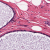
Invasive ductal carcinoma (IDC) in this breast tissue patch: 0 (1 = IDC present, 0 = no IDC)